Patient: sex M, age 45
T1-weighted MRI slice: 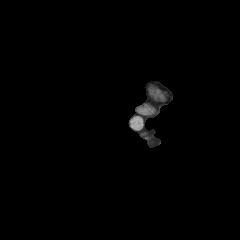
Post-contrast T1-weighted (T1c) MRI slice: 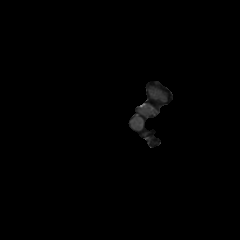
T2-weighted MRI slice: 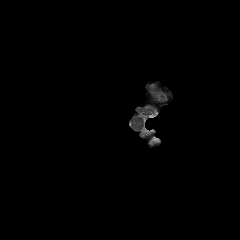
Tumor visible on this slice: no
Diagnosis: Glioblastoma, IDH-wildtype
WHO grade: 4